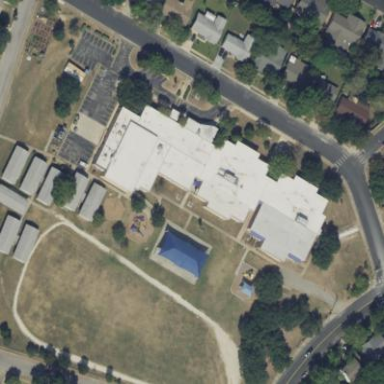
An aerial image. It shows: School.